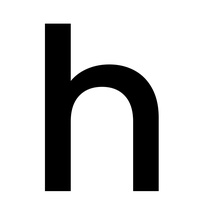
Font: Poppins-Medium